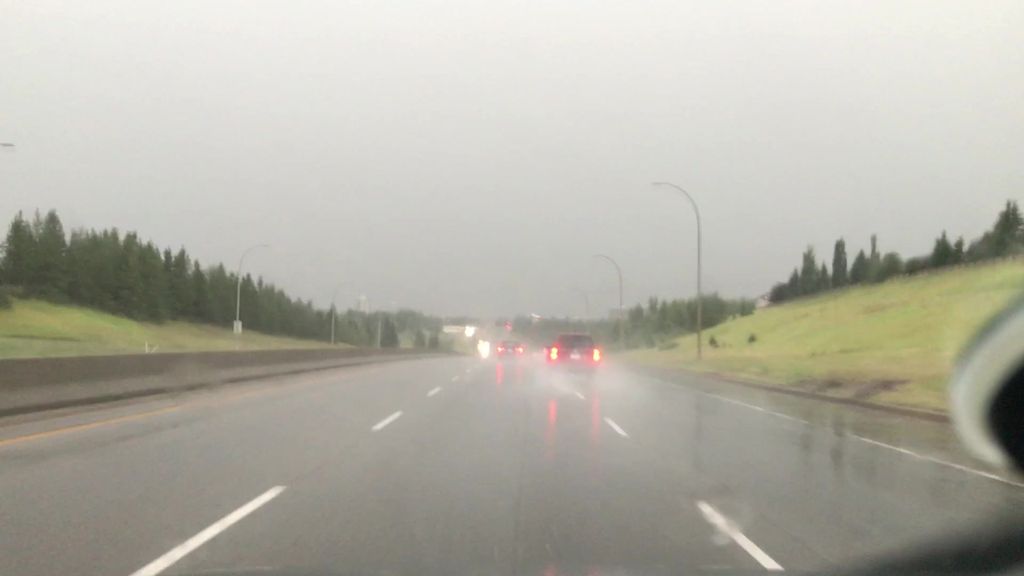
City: edmonton